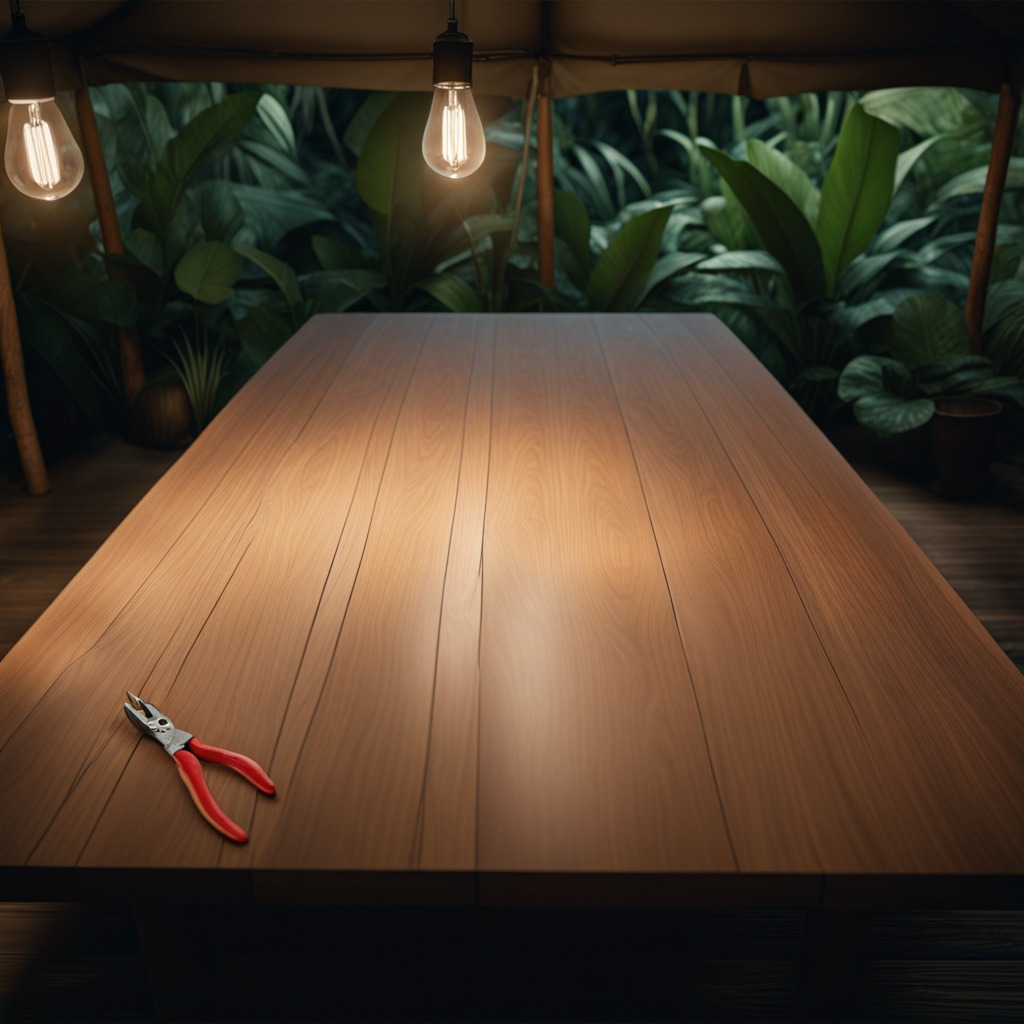
A plier is lying on a wooden table inside a jungle field workshop tent at night.